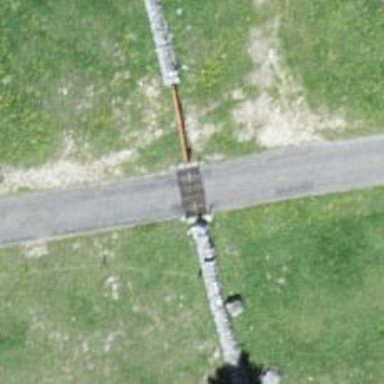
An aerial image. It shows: Cattle grid barrier.